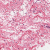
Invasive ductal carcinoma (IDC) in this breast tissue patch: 0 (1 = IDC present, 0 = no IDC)